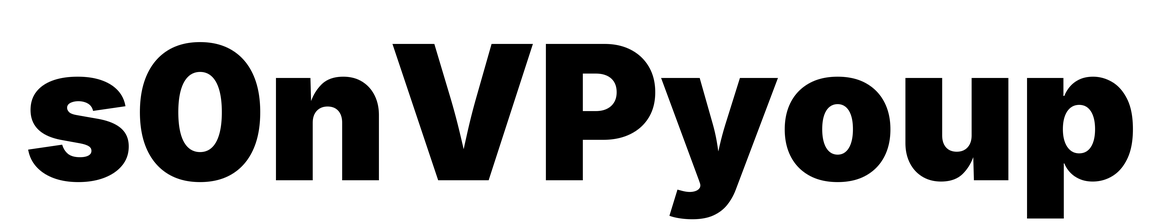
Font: Inter_Black